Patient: sex M, age 64
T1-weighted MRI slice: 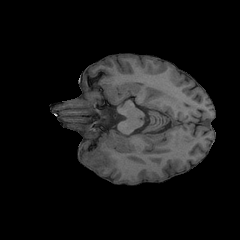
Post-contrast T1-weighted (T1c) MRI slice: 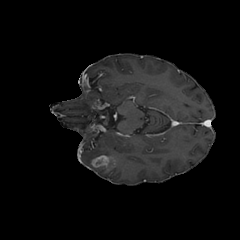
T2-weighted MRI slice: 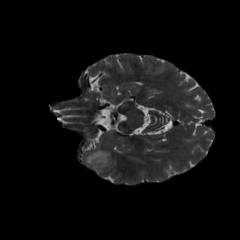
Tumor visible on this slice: yes
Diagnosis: Glioblastoma, IDH-wildtype
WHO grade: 4